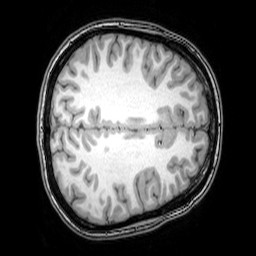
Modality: T1w
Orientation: axial
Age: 22
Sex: female
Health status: healthy
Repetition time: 0.081 s
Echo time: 0.037 s